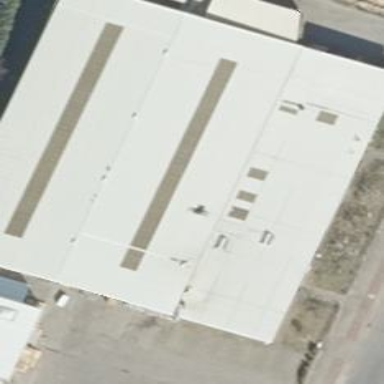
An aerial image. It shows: Commercial building.